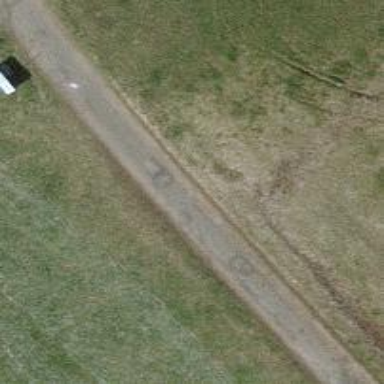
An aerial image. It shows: Unclassified road with grade 1 track type.